Frequency: 50000
Velocity: 0,155
Power: 7,1
Pulse duration: 0,0000001
Pass count: 1
Magnification: 10
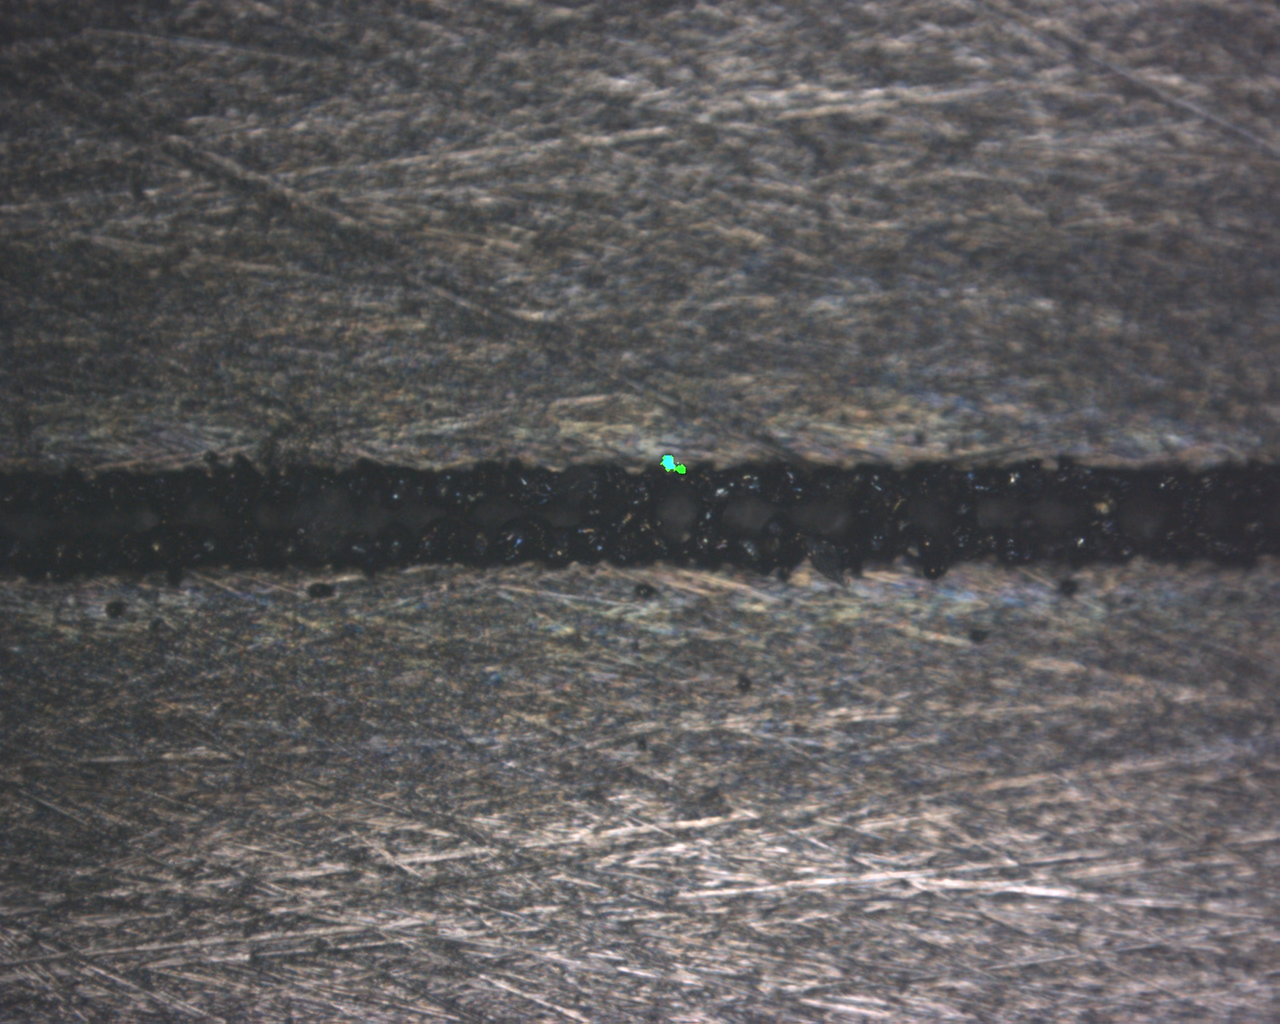
Measured width: 126.0082
Other width: 52.093